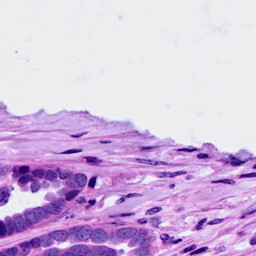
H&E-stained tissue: Ovarian